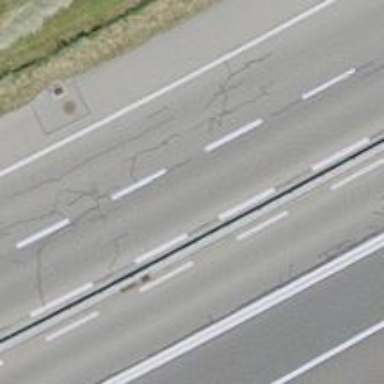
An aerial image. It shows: Trunk highway.